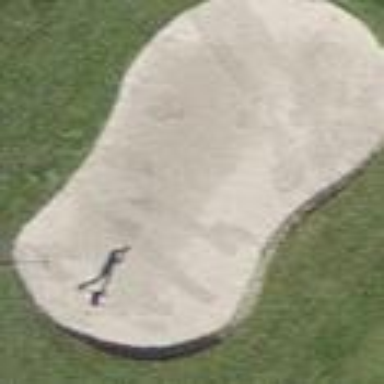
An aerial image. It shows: Sand bunker on golf course.